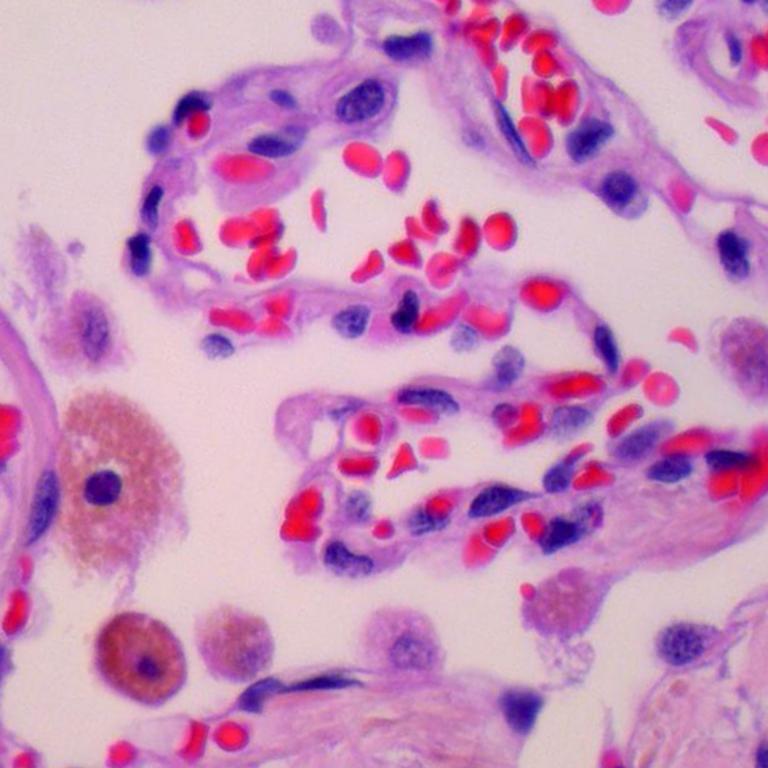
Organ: lung
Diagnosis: benign